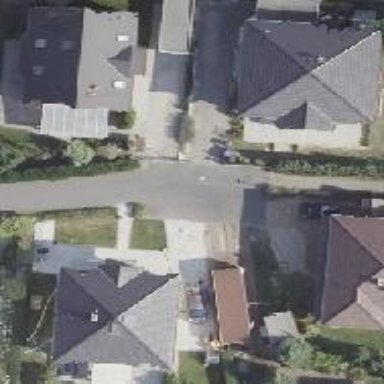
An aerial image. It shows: Asphalt road in living street with no sidewalk.